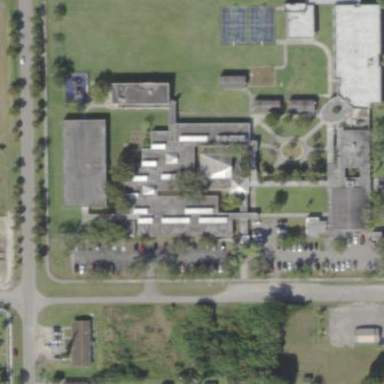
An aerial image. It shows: School building.